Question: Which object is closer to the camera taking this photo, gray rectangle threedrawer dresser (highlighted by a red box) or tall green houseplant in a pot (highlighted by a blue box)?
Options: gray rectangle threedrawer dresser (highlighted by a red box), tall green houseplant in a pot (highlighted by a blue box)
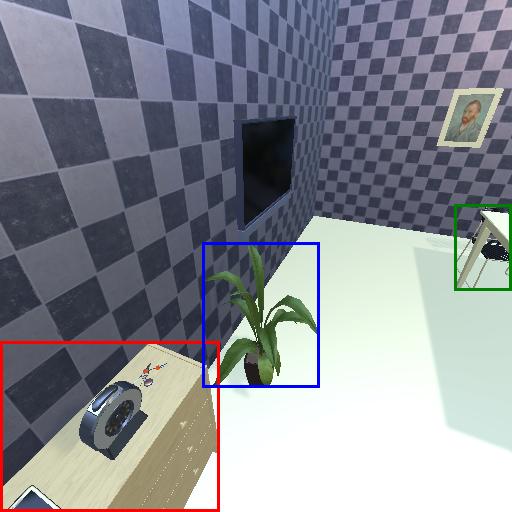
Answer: gray rectangle threedrawer dresser (highlighted by a red box)